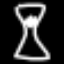
Label: hourglass